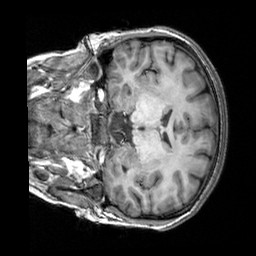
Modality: T1w
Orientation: coronal
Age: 21
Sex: female
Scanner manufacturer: siemens
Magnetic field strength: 3 T
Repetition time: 2.3 s
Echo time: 0.00303 s